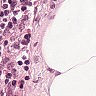
Metastatic tissue present: no